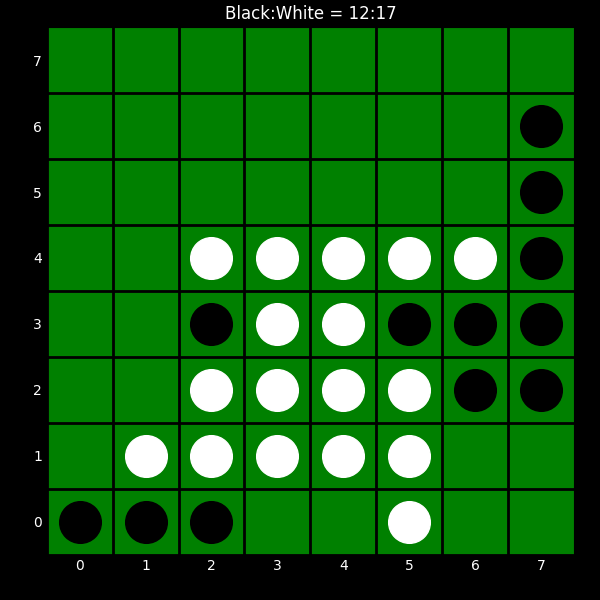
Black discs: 12
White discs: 17